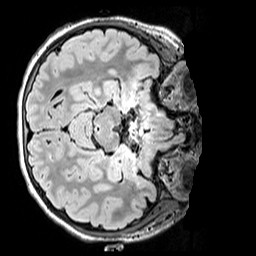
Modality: FLAIR
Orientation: axial
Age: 11
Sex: female
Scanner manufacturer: siemens
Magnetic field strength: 3 T
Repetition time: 5 s
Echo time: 0.388 s